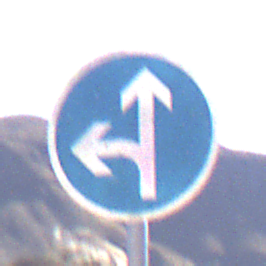
Verkehrszeichen: VorgeschriebeneFahrtrichtungGeradeausOderLinks
Umgebung: Outdoor, Nature
Tageszeit: Midday
Wetter: Clear
Licht: Natural
Jahreszeit: NotSpecified
Kontrast: HighContrast